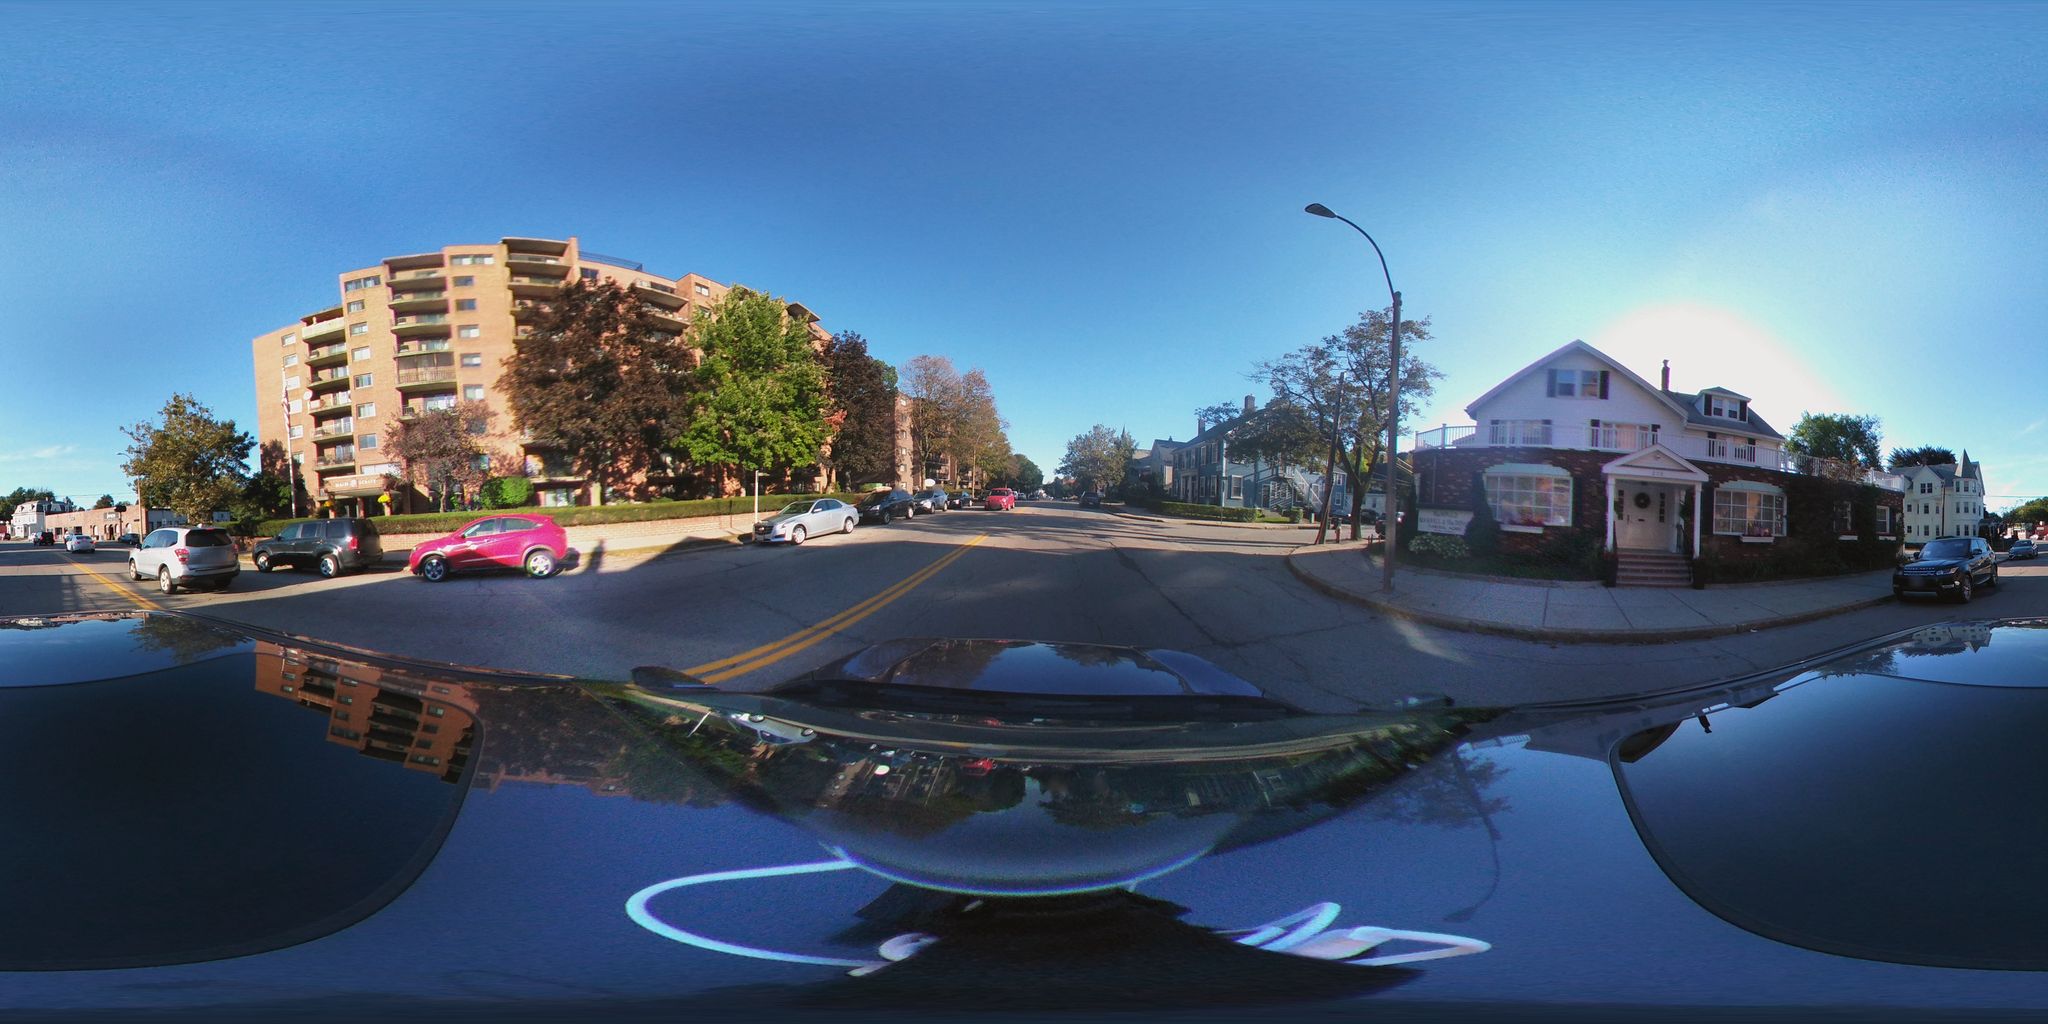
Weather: clear
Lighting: day
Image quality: slightly poor
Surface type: cycling surface
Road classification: primary
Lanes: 2
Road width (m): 21.3
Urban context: urban centre
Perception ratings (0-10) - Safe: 0.51, Lively: 7.23, Beautiful: 2.01, Boring: 1.97, Depressing: 6.19, Wealthy: 2.66